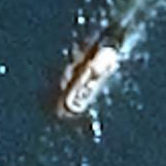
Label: civil